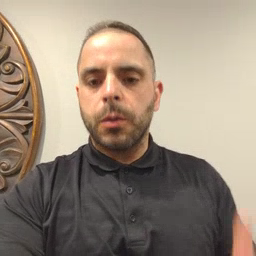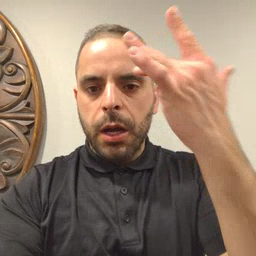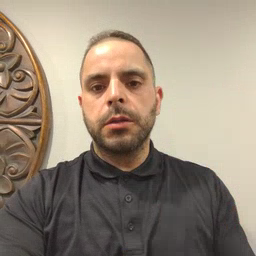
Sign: why